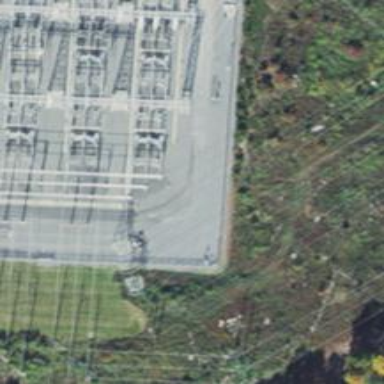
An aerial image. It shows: Switch for power supply.